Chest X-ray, AP view. Patient: 54 years old, sex F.
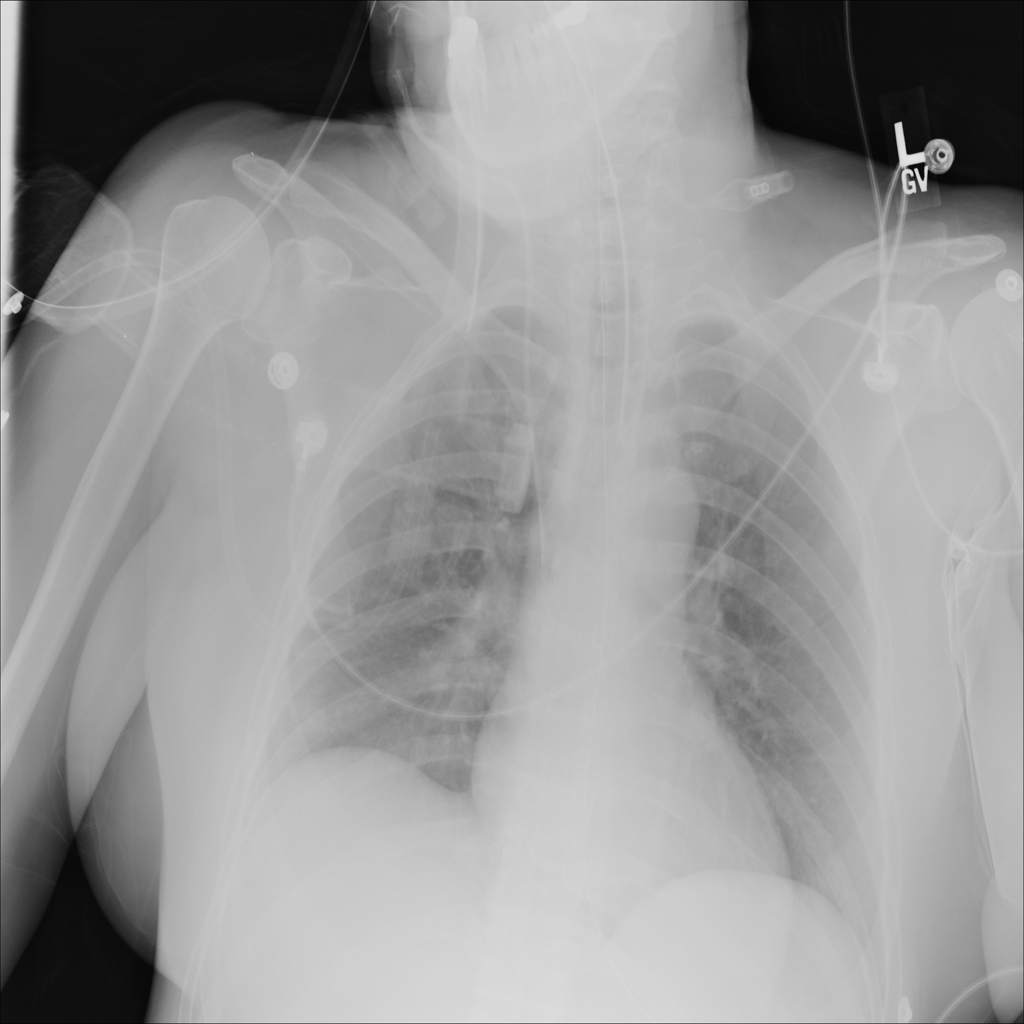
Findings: Nodule